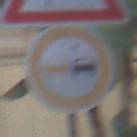
Verkehrszeichen: Ueberholverbot
Zusatzzeichen oben: SeitenwindVonLinks
Umgebung: Outdoor, Urban
Tageszeit: MorningAfternoon
Wetter: PartlyCloudy
Licht: Natural
Jahreszeit: NotSpecified
Kontrast: MediumContrast